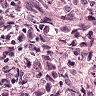
Metastatic tissue present: yes